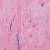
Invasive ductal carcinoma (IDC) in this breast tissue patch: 0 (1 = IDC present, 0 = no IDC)